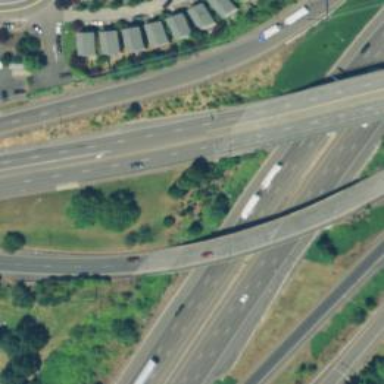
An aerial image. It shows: Asphalt road with primary designation. There is sidewalk on the left side.